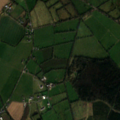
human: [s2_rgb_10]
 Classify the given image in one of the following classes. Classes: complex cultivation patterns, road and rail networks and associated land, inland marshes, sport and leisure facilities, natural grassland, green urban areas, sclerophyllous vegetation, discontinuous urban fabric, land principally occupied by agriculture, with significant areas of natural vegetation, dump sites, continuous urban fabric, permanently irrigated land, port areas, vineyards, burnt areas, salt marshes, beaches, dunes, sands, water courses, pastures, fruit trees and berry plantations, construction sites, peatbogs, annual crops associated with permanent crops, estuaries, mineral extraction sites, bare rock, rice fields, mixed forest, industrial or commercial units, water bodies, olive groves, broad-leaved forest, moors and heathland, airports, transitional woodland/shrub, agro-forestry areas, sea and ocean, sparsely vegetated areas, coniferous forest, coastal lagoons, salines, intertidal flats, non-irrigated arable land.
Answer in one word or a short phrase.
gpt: non-irrigated arable land, pastures, coniferous forest